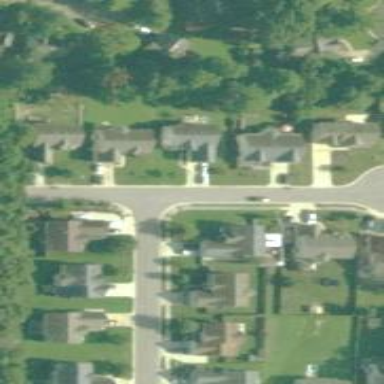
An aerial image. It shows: Asphalt road in residential area.